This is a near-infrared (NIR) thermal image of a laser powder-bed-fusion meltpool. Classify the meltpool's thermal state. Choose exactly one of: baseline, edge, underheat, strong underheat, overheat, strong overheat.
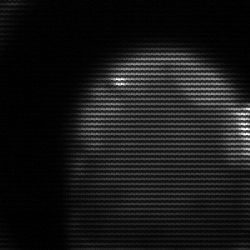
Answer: edge